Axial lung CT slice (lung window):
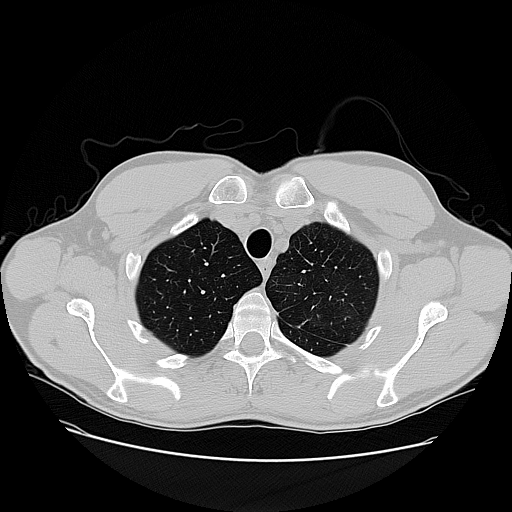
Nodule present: no